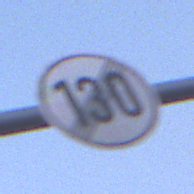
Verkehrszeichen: EndeGeschwindigkeit130
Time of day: SunriseSunset
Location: Outdoor (Nature)
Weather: Clear
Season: NotSpecified
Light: Natural